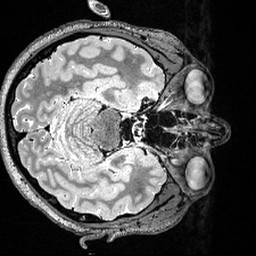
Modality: T2w
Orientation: axial
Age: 28
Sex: female